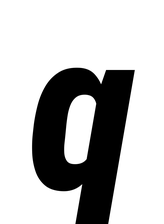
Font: Roboto-Italic_Condensed_ExtraBold_Italic